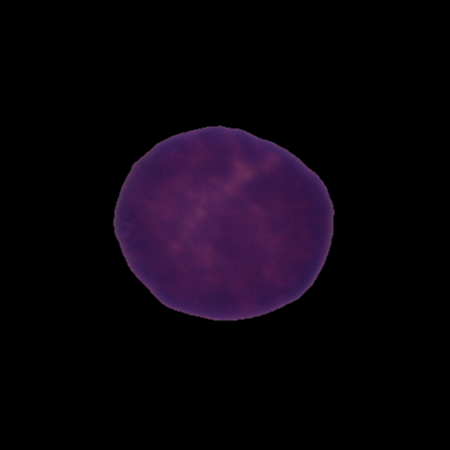
Label: healthy